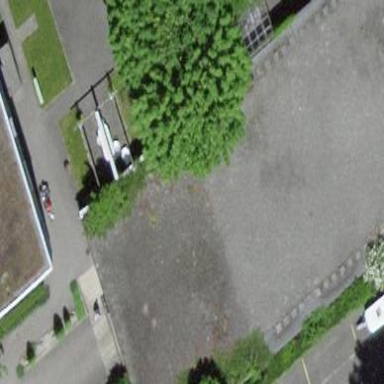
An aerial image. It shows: Garages with flat roofs.